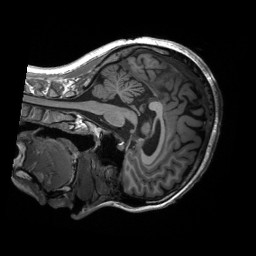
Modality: T1w
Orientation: sagittal
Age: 21
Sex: female
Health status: healthy
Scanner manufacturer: siemens
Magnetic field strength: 3 T
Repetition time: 2.3 s
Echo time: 0.00232 s